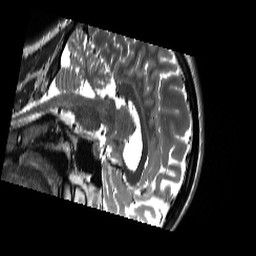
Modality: T2w
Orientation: sagittal
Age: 19
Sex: female
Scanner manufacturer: siemens
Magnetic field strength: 3 T
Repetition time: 13.52 s
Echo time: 0.088 s